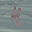
Label: 4